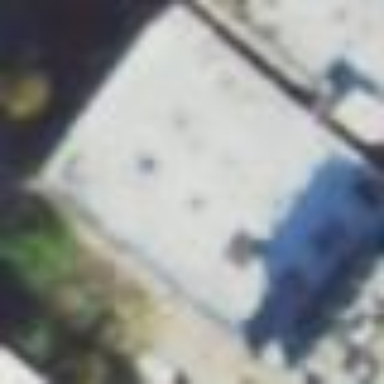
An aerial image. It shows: Building.